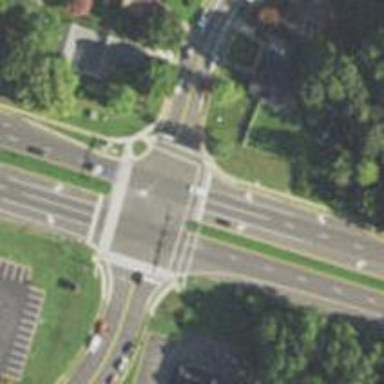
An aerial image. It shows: Marked crossing on footway.